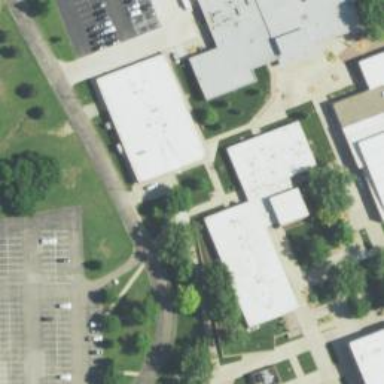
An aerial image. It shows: College building.